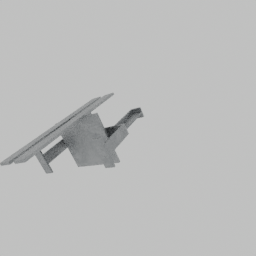
Label: furniture